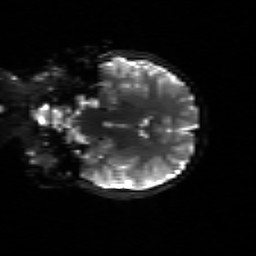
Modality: sbref
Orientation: coronal
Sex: male
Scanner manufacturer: siemens
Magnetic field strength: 3 T
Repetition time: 5 s
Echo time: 0.071 s